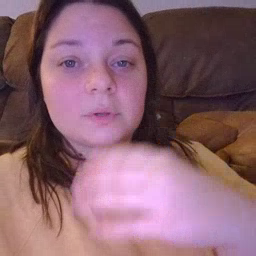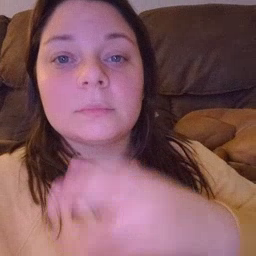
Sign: wolf